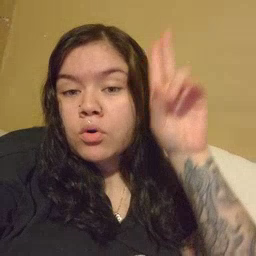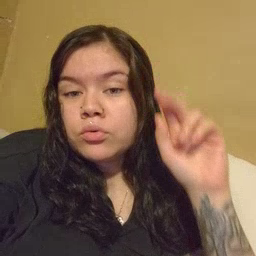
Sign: uncle